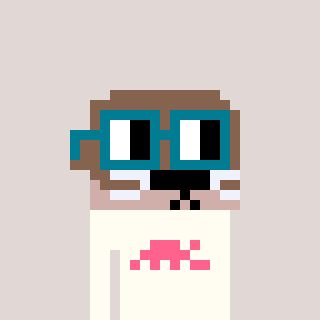
a pixel art character with square dark green glasses, a otter-shaped head and a grayscale-colored body on a warm background